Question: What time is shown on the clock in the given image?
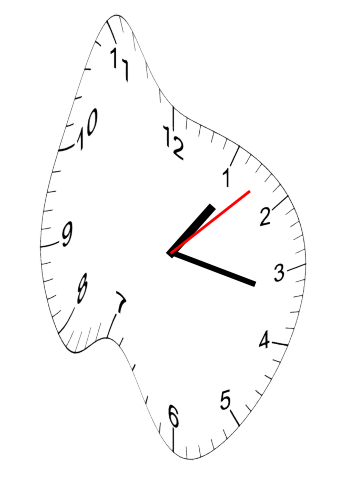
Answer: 01:17:08